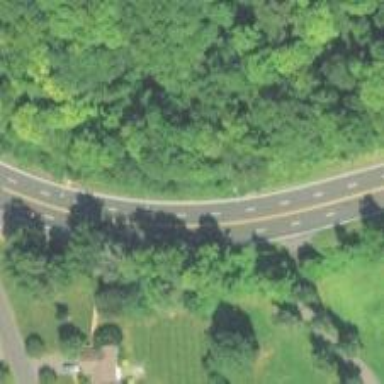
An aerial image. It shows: Trunk highway.